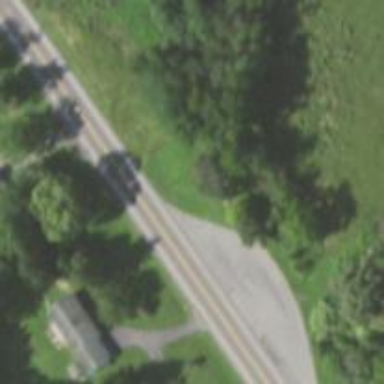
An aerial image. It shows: Rest area along the road.